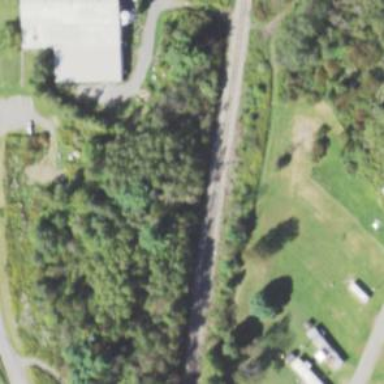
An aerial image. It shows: Abandoned railway.